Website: bh-photo
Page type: customer-info-address
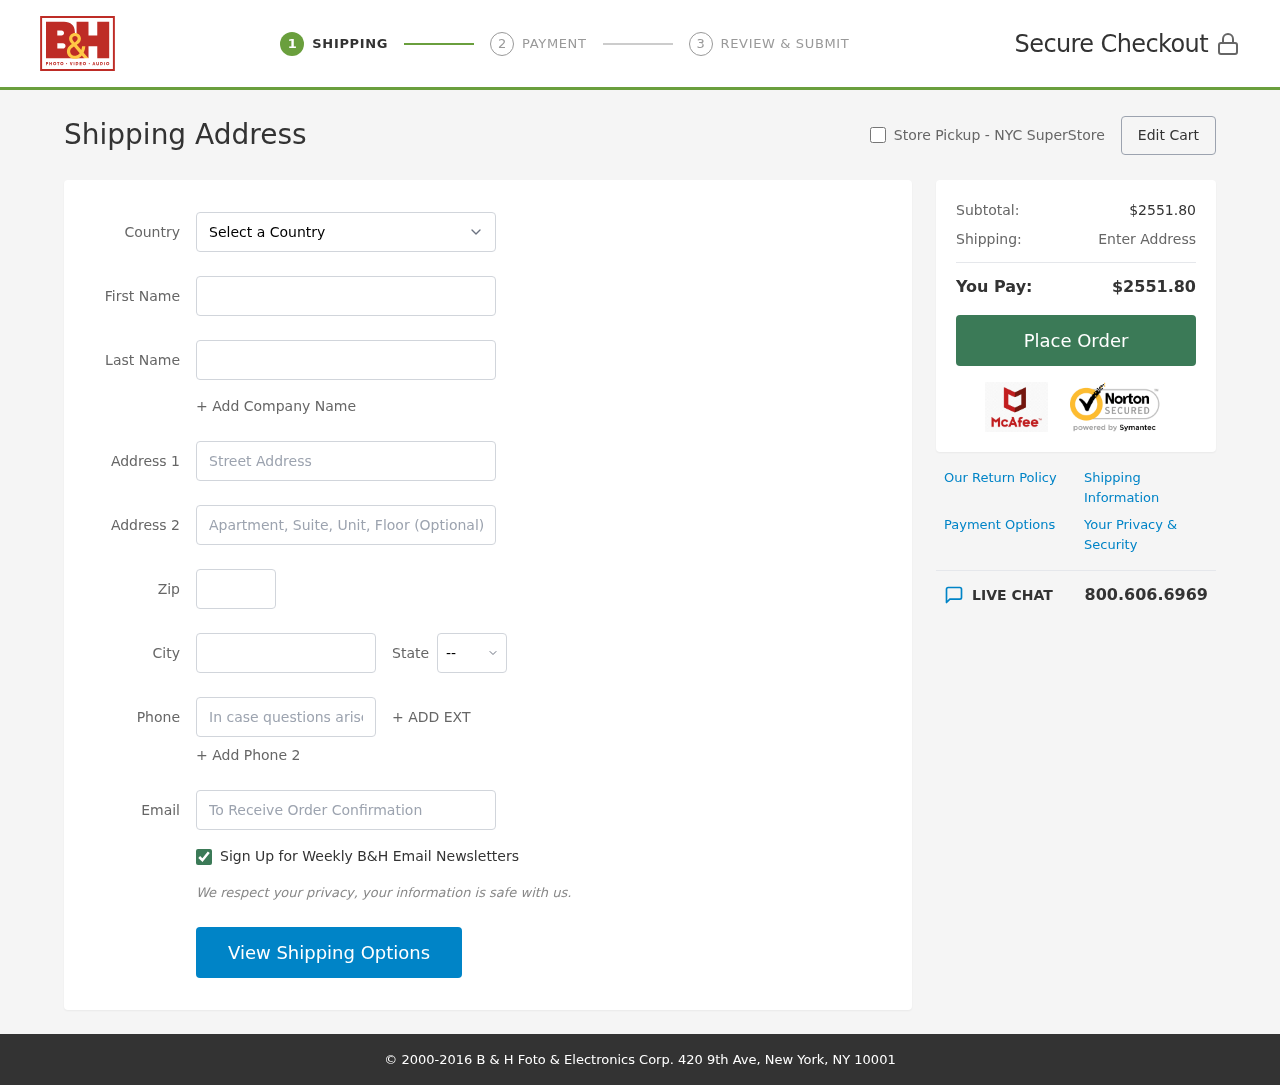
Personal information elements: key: PII_CITY
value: Fisherbury
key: PII_COUNTRY
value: United States
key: PII_EMAIL
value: brittany.stafford@hotmail.com
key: PII_FIRSTNAME
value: Brittany
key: PII_LASTNAME
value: Stafford
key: PII_PHONE
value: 3807833427
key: PII_POSTCODE
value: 06012
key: PII_STATE_ABBR
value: WI
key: PII_STREET
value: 642 Chaney Drive Suite 826
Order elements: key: ORDER_SUBTOTAL
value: $2551.80
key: ORDER_TOTAL
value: $2551.80